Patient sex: F
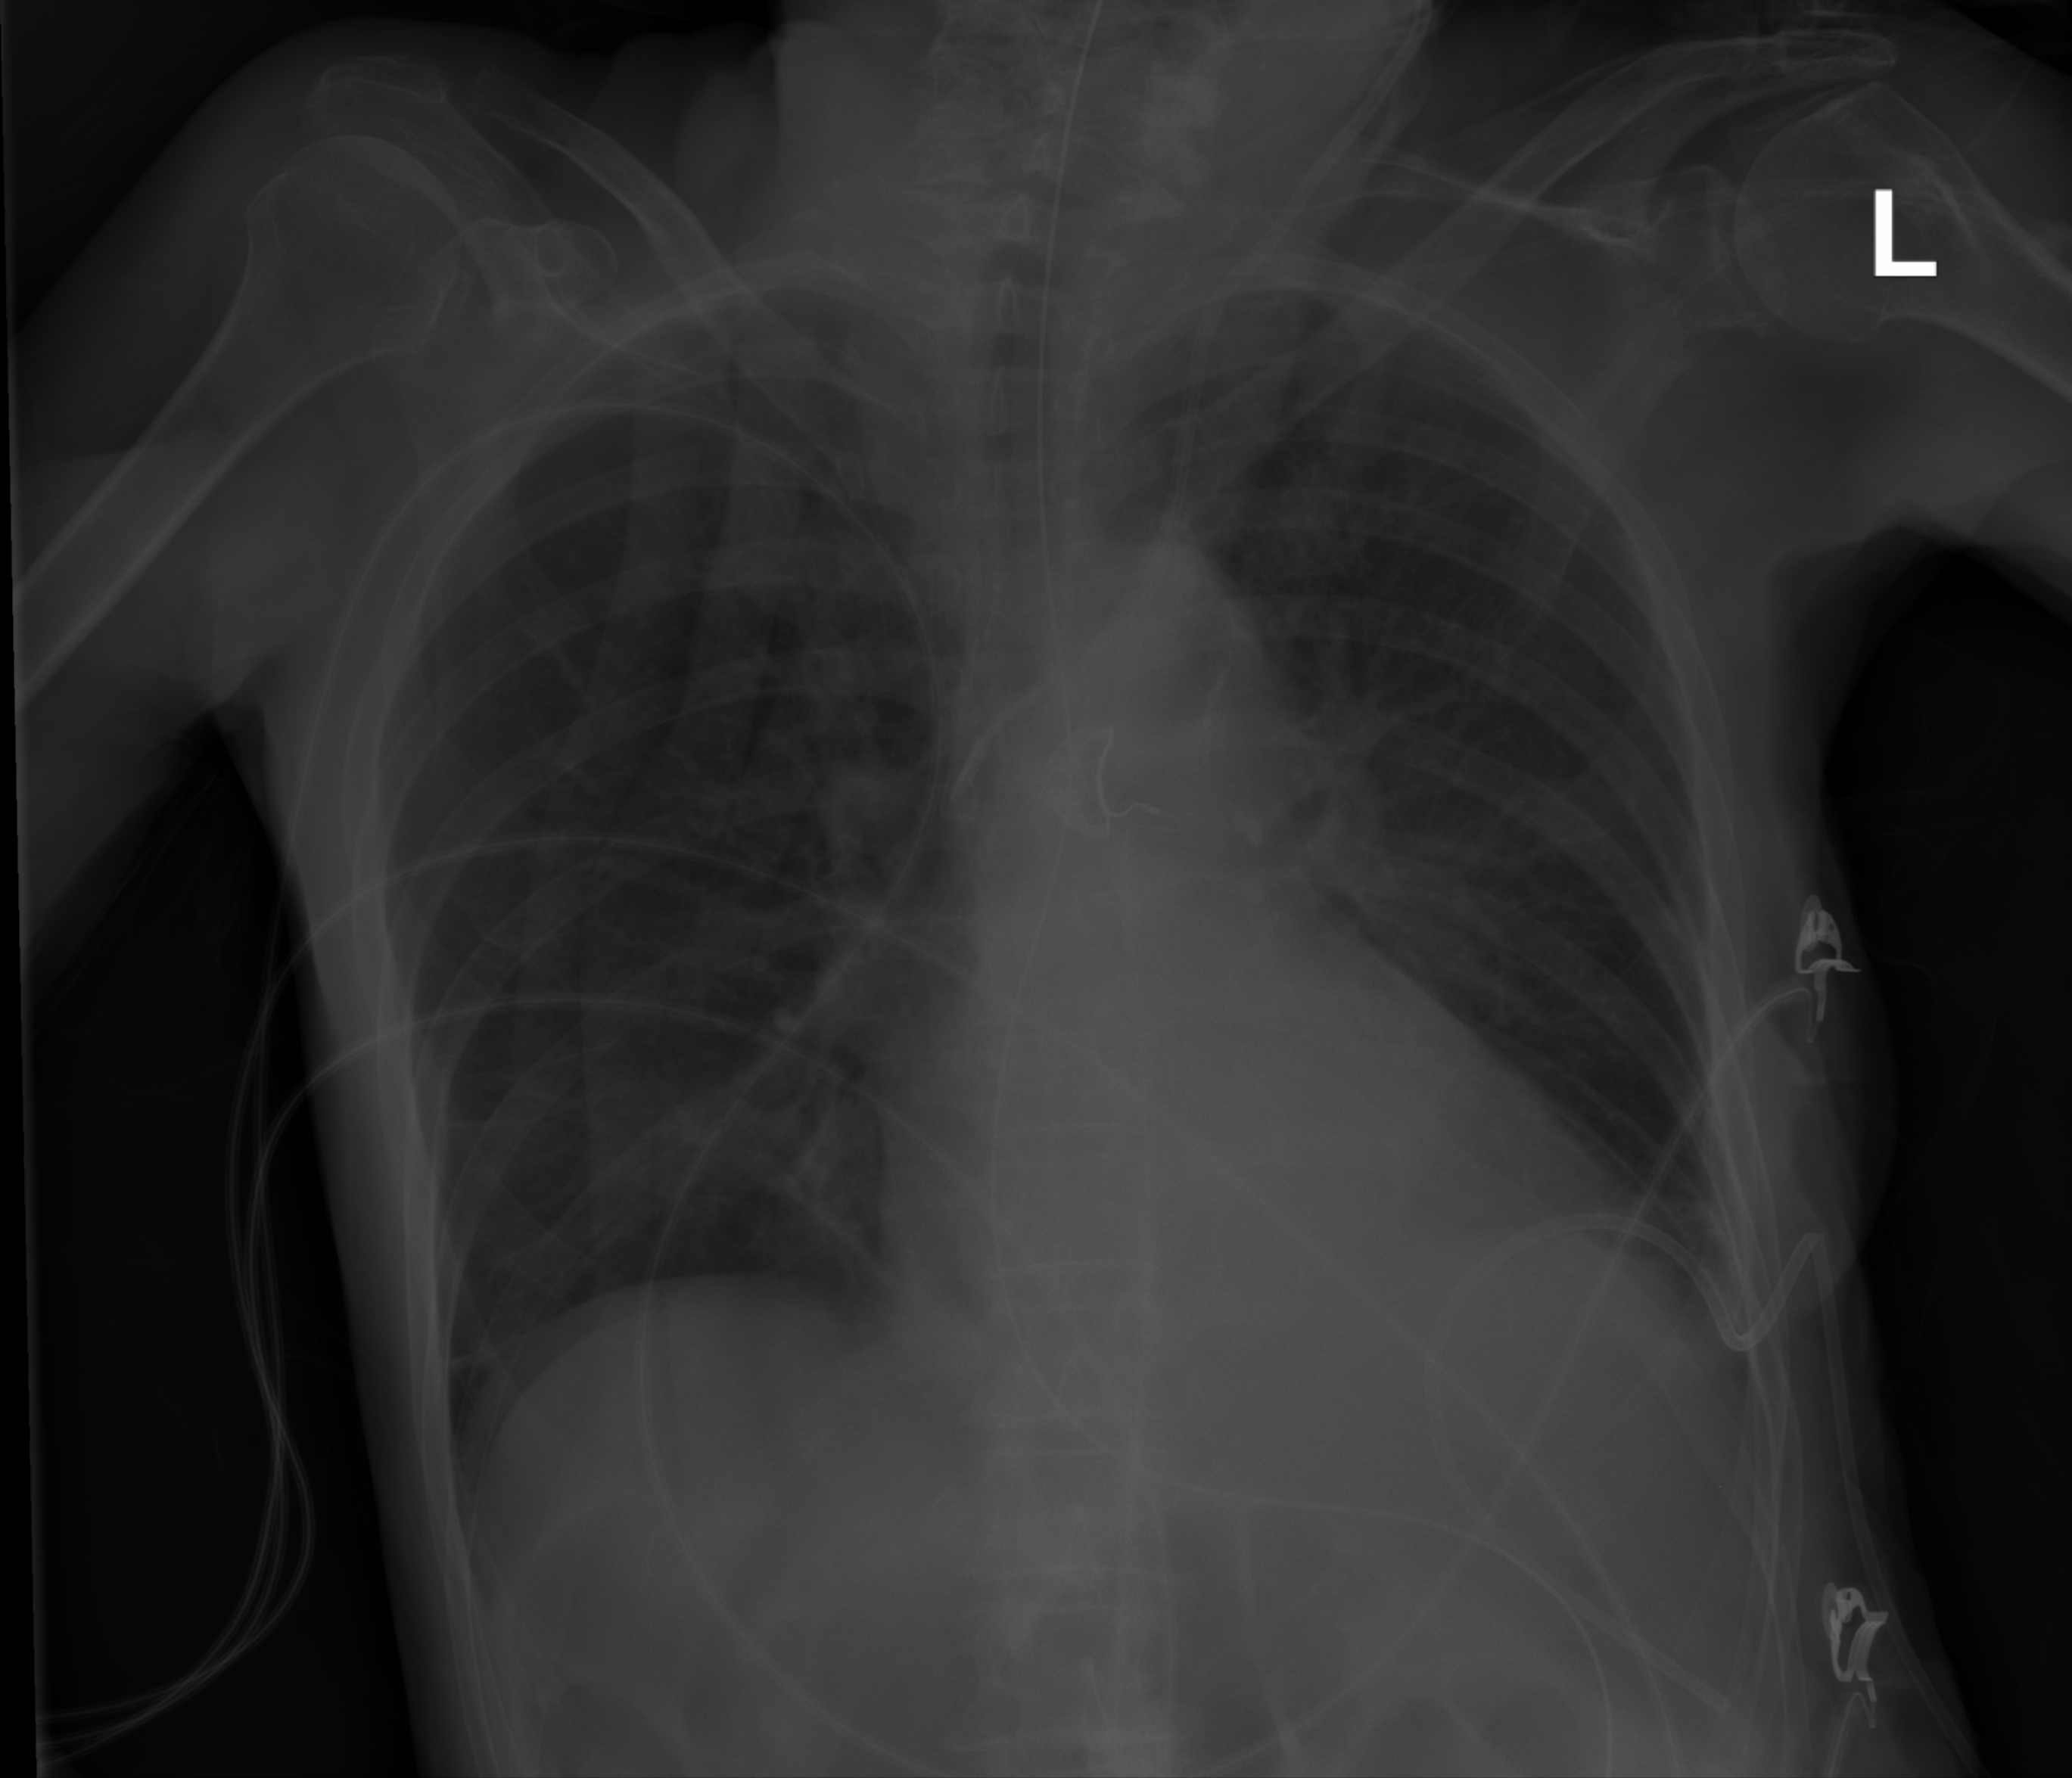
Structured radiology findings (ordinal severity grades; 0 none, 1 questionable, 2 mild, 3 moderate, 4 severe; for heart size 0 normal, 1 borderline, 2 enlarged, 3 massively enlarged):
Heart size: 2
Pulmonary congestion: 0
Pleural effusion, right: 0
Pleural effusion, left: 0
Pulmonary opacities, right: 0
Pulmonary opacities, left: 0
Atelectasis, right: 0
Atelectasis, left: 2